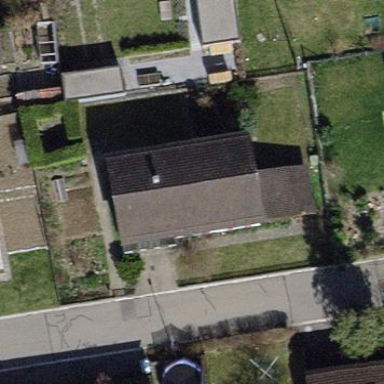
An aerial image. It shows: Building with tiled roof.